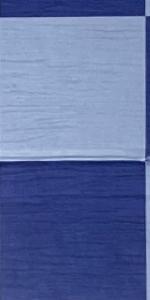
Label: Empty